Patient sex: F
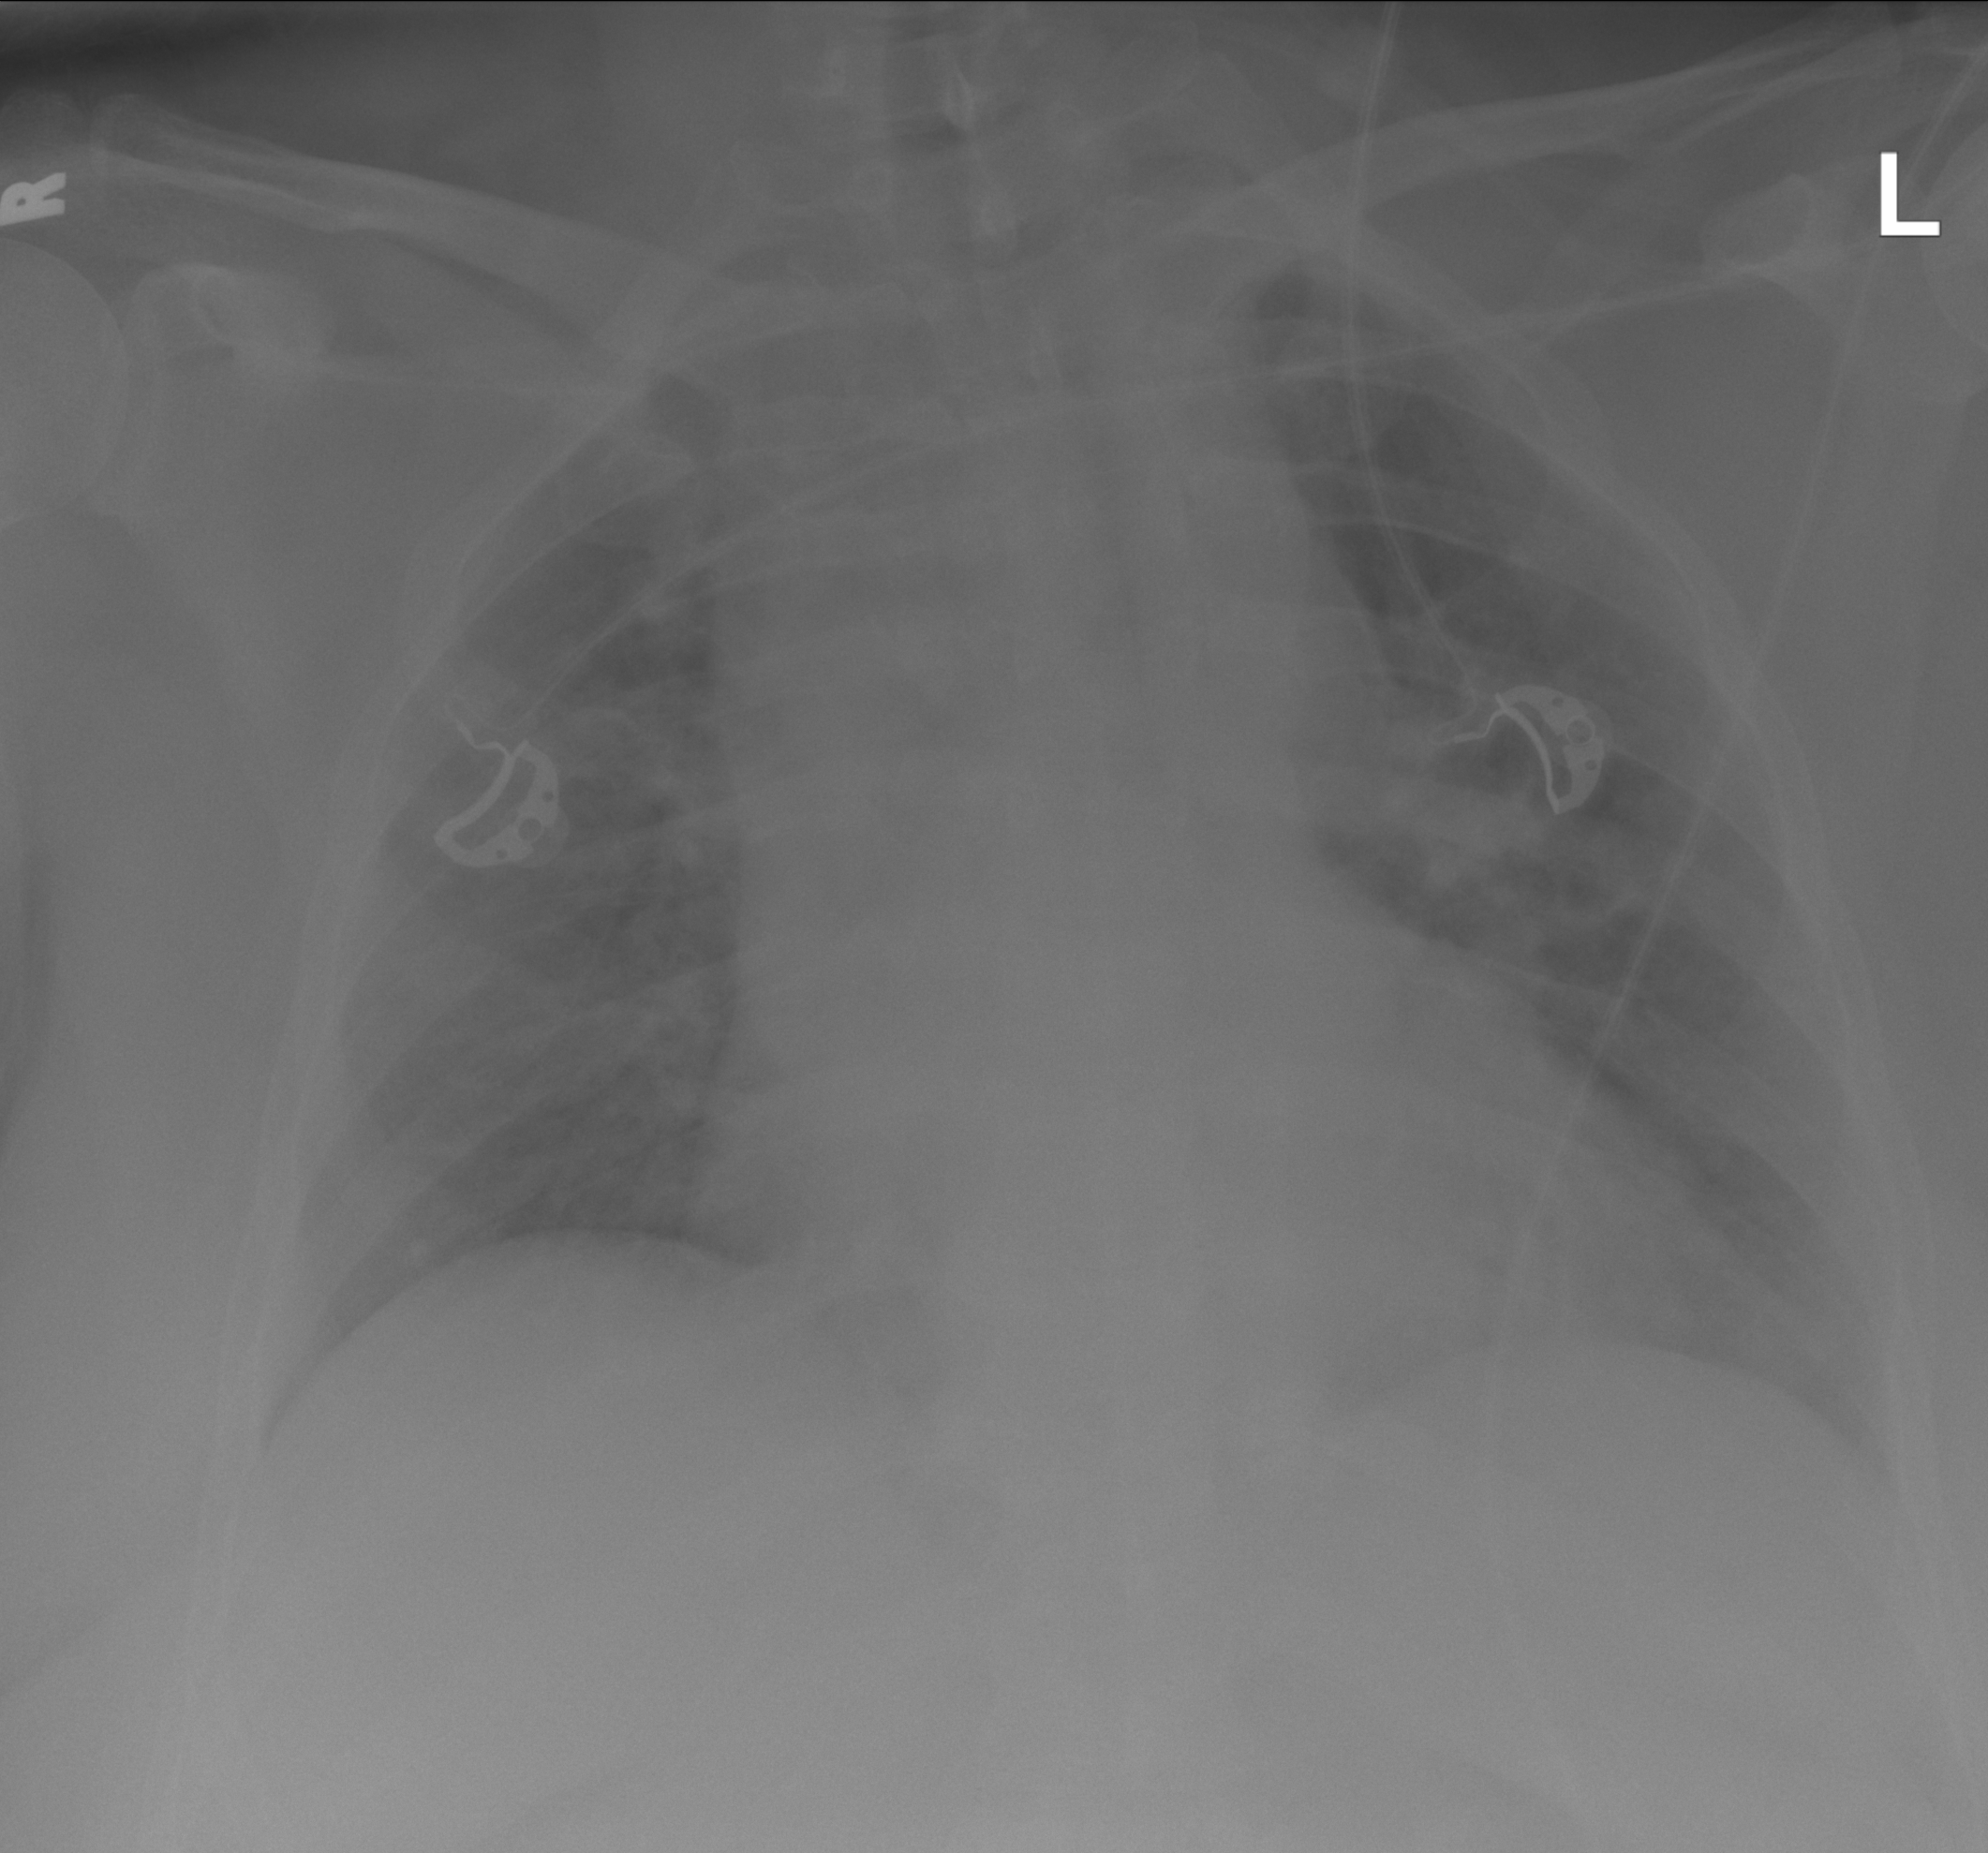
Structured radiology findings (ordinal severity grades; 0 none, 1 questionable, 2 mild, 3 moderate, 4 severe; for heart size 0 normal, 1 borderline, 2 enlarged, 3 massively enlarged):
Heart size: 2
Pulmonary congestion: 2
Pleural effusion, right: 0
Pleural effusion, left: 1
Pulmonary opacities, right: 0
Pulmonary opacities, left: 1
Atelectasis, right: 2
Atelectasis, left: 2